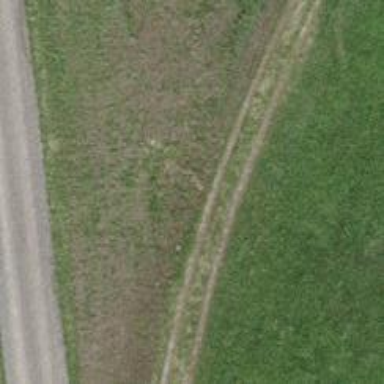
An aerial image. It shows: Path.